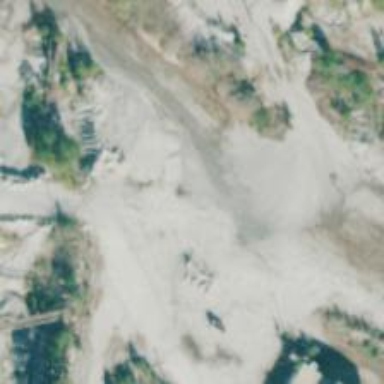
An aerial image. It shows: Disused railway spur used for aggregate freight services.